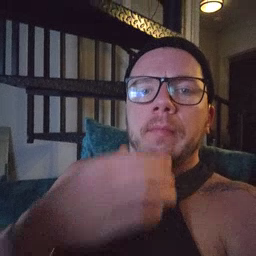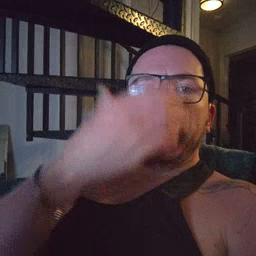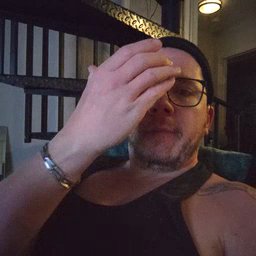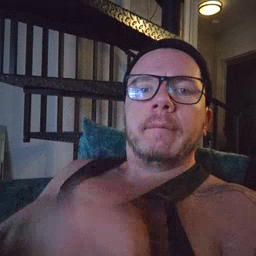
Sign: giraffe